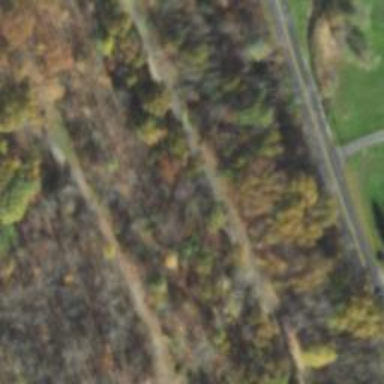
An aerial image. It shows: Asphalt path running alongside abandoned railway.